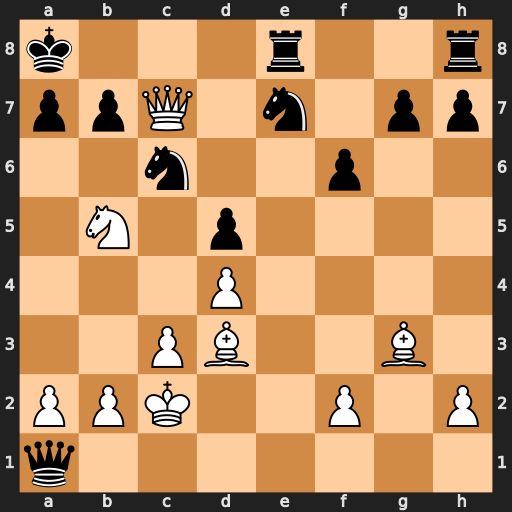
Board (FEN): k3r2r/ppQ1n1pp/2n2p2/1N1p4/3P4/2PB2B1/PPK2P1P/q7
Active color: w
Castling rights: -
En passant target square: -
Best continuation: Qb8+ Nxb8 Nc7#